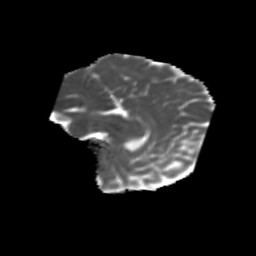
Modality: MD
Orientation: sagittal
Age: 33
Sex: female
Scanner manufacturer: siemens
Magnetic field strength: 3 T
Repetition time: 1.8 s
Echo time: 0.07 s